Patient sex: M
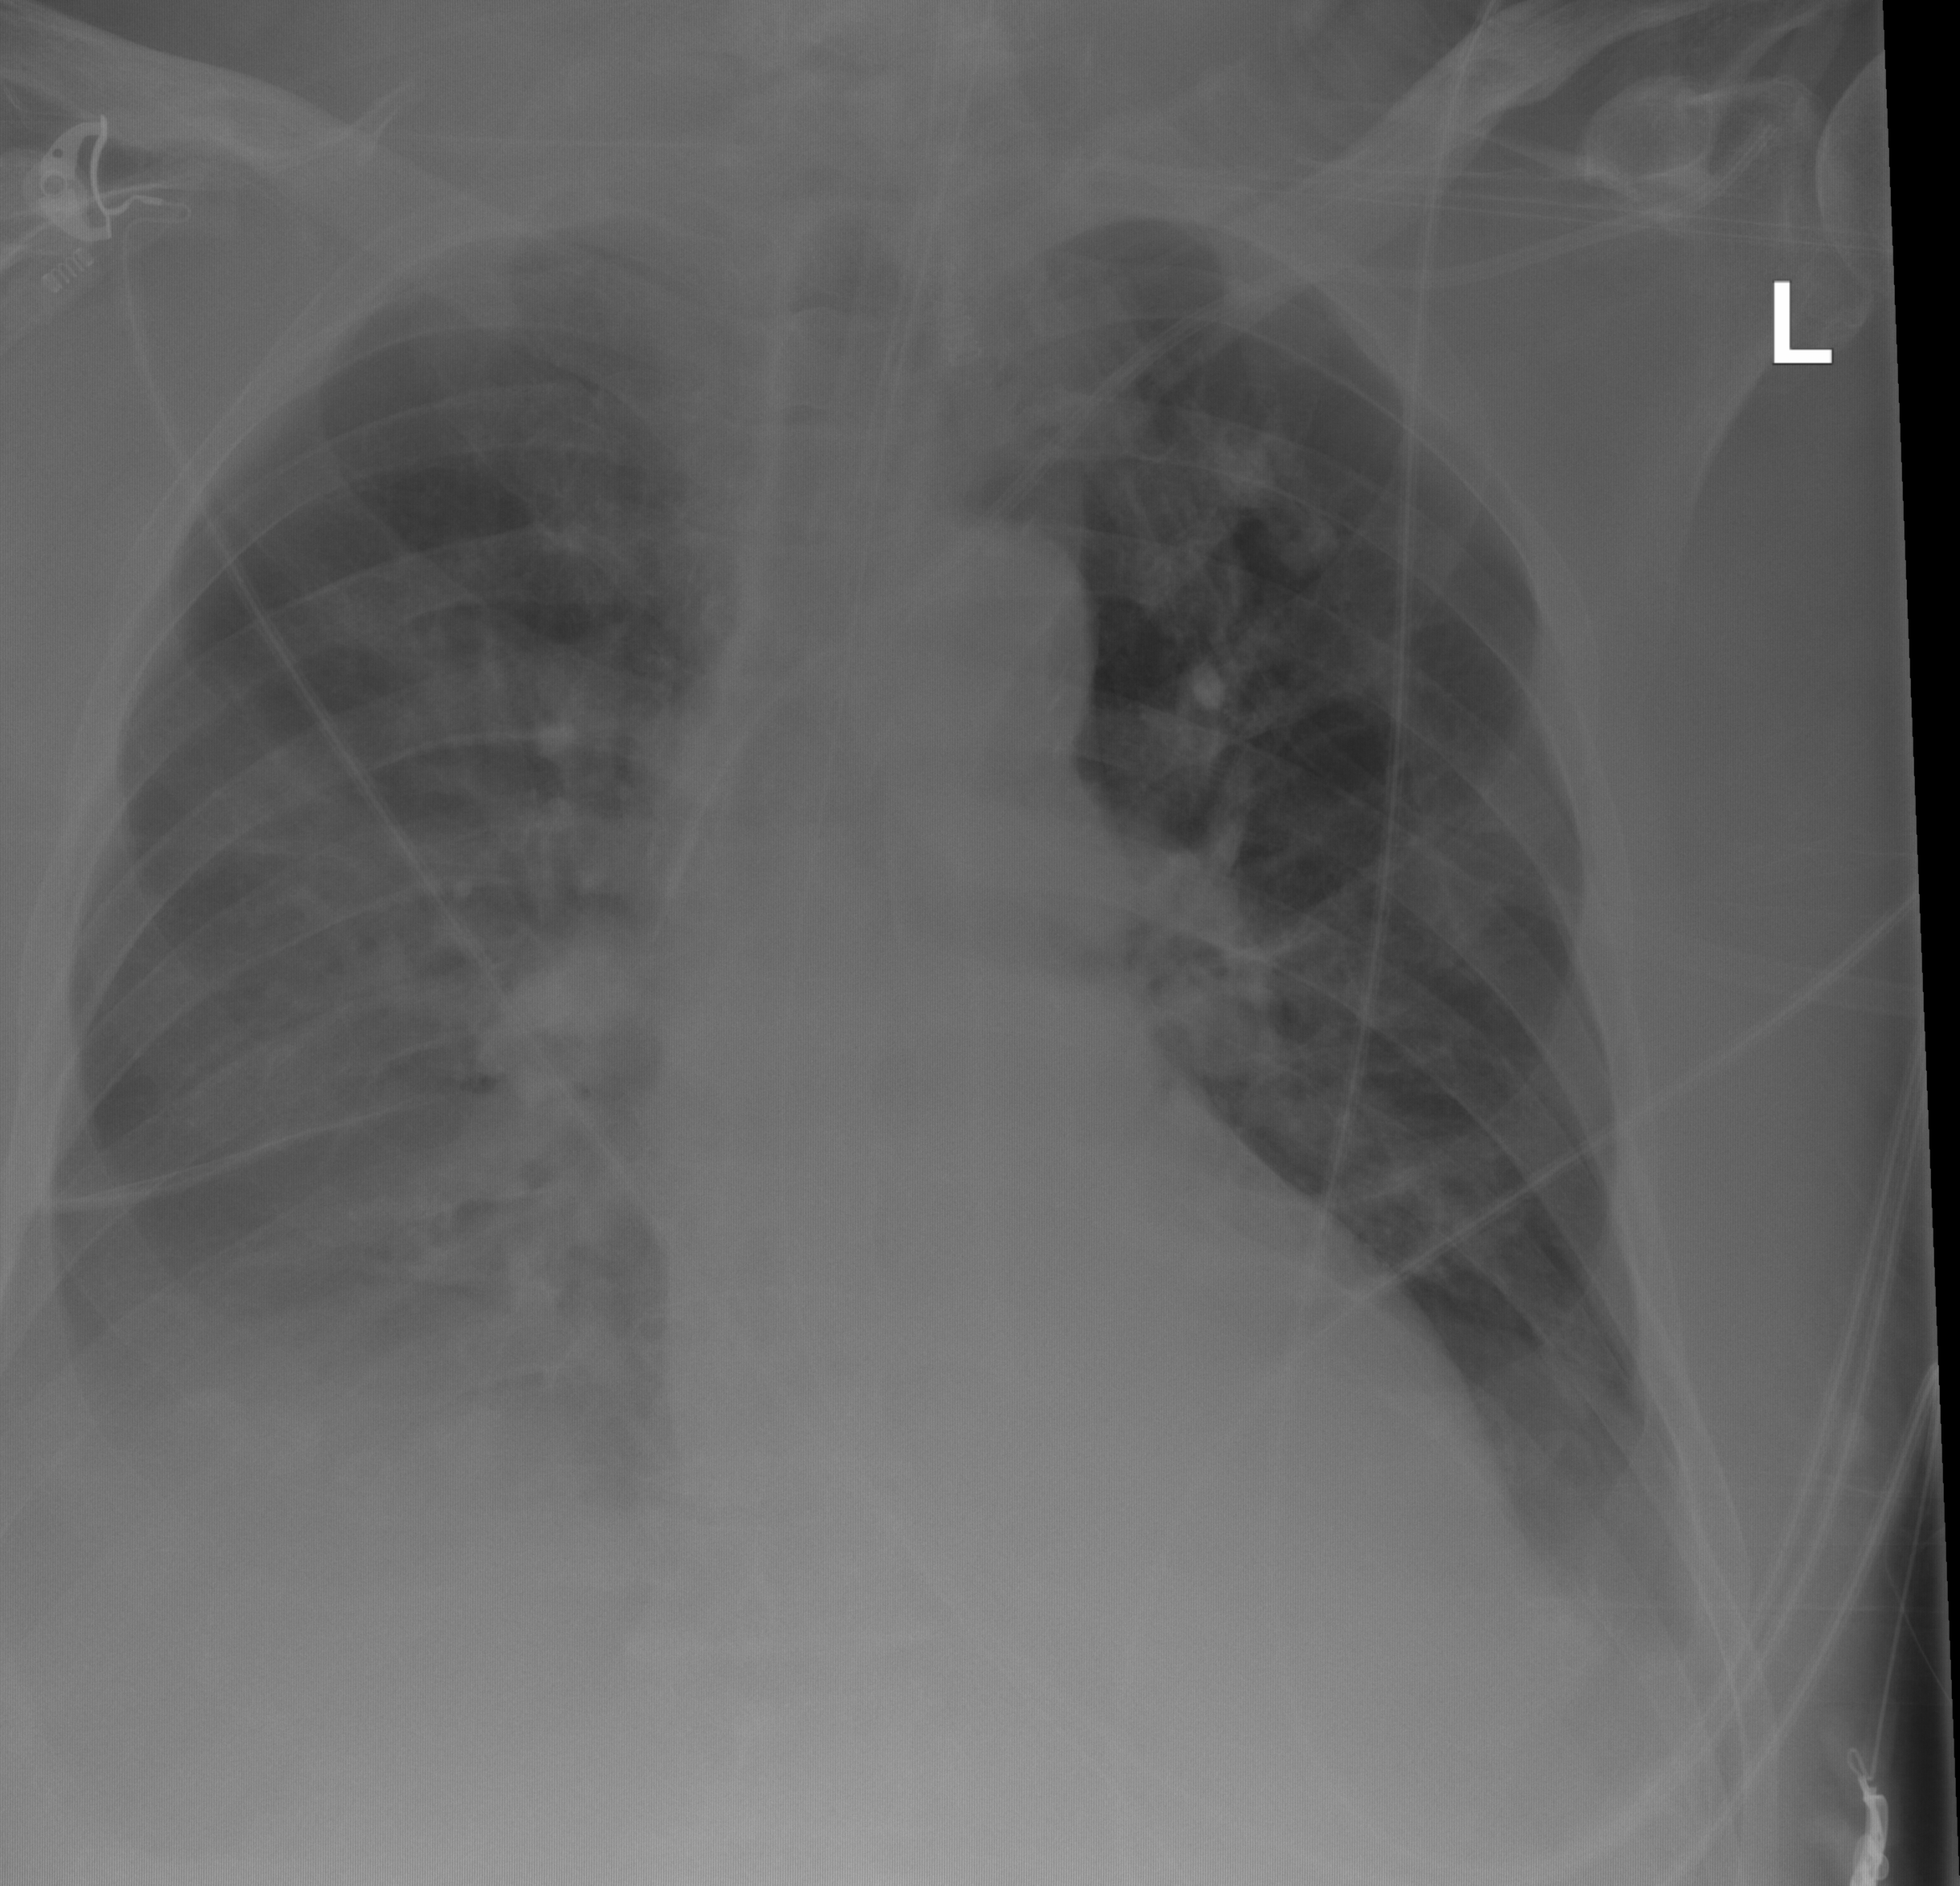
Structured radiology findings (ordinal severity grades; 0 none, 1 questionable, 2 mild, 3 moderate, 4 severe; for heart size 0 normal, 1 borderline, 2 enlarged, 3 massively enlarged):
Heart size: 0
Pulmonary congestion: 2
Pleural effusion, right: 3
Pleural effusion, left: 2
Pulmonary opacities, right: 2
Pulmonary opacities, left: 1
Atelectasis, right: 2
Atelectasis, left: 2